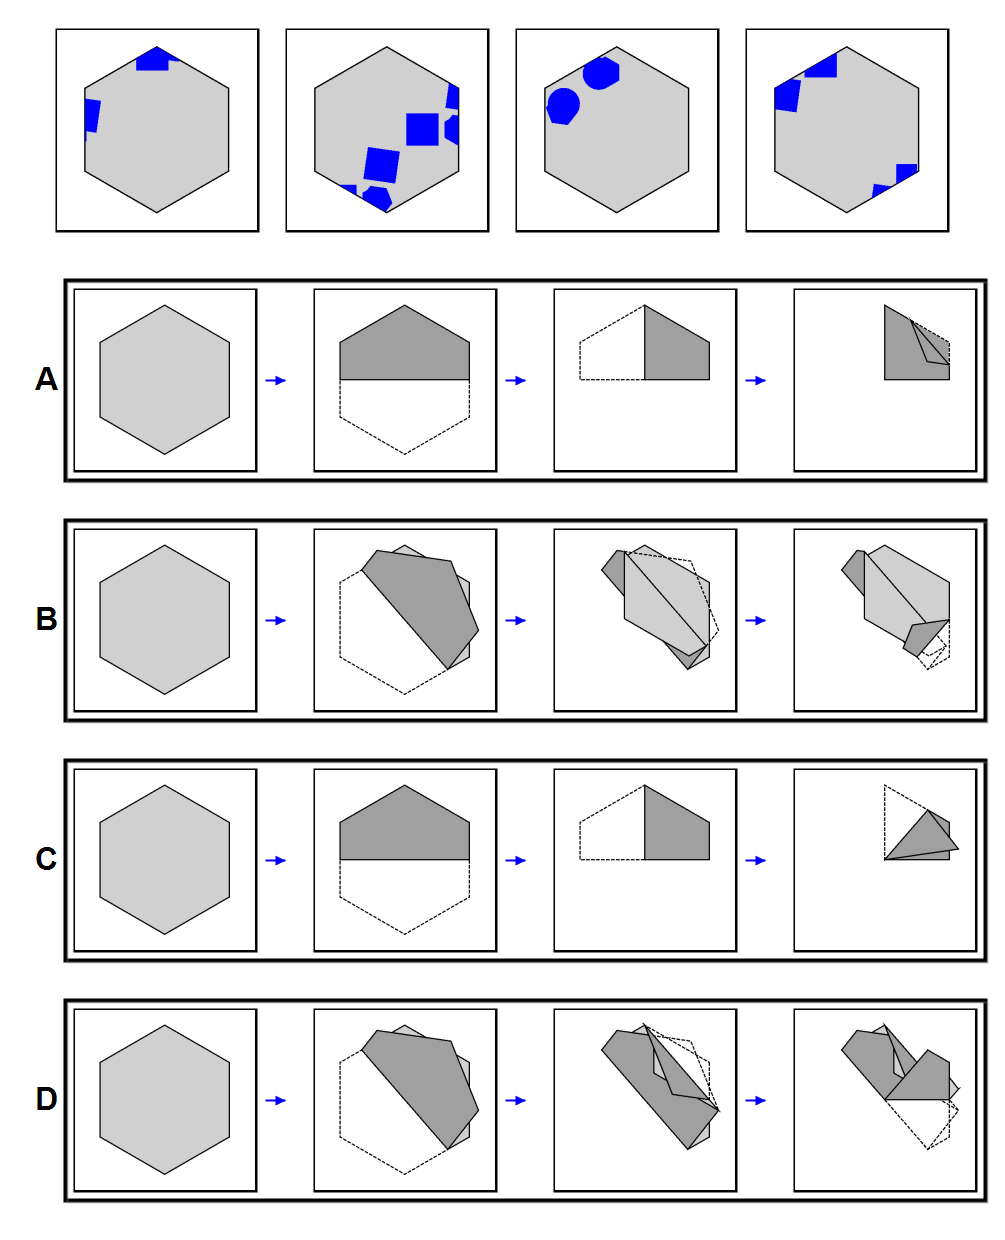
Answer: D